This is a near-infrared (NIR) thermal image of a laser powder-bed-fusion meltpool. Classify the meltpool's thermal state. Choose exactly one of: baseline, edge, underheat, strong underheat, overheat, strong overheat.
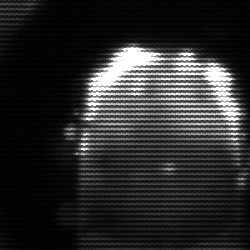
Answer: baseline